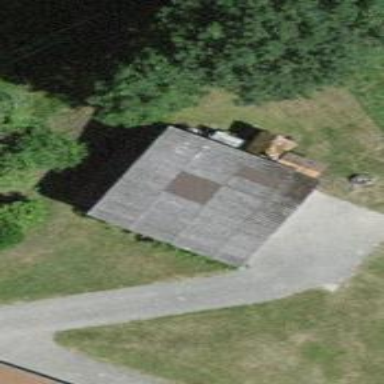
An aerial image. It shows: Rural barn.